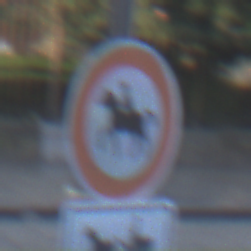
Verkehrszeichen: VerbotReiter
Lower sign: MehrspurigeFahrzeugeFrei9
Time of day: SunriseSunset
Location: Outdoor (Urban)
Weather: PartlyCloudy
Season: NotSpecified
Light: Natural